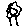
Label: flower